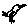
Label: bird